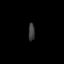
Tissue: skin
Cell type: Fibroblasts
Senescence score: 0.74
Nuclear area (px): 108
Mean DAPI intensity: 60.685